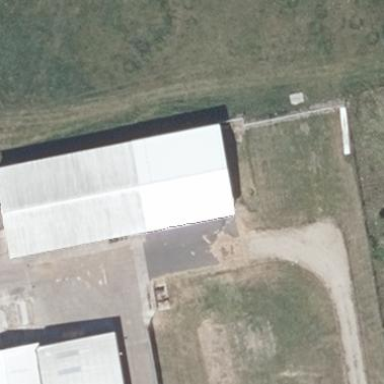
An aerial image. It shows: Part of building.